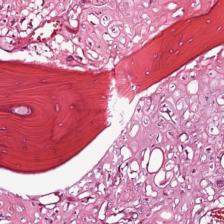
Label: Viable